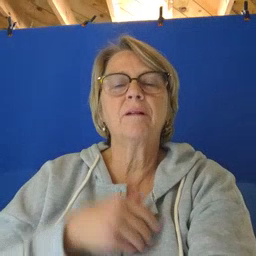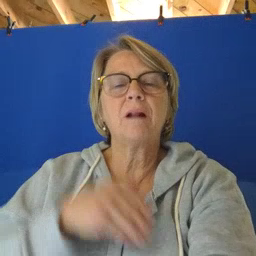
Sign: fine